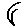
Label: moon